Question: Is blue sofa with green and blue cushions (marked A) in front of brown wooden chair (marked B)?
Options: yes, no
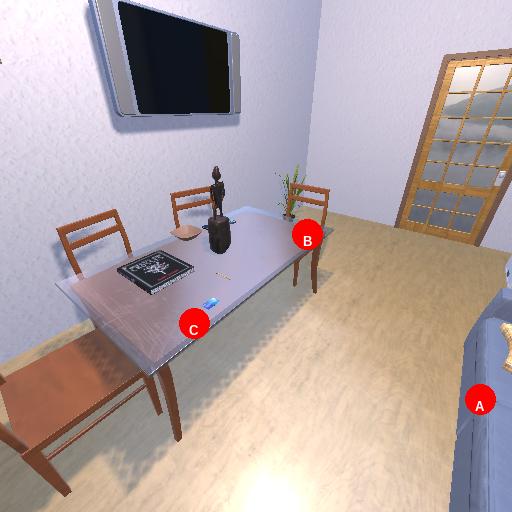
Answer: yes